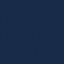
Land use / land cover class: SeaLake